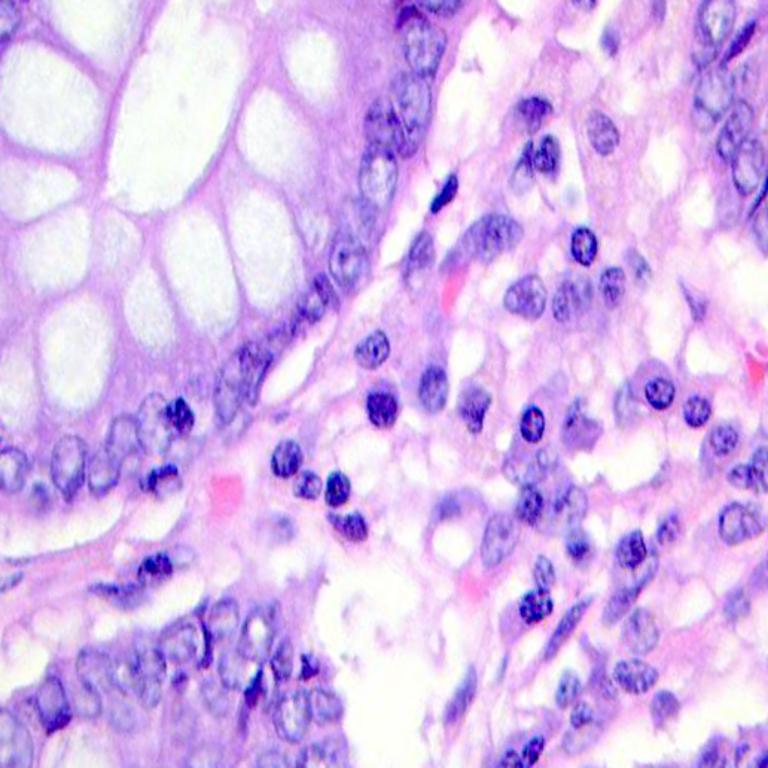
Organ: colon
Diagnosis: benign